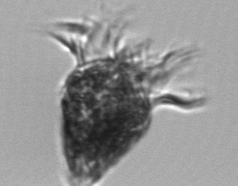
Label: Strombidium_wulffi